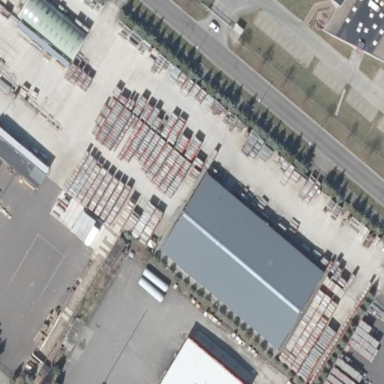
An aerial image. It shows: Industrial building.